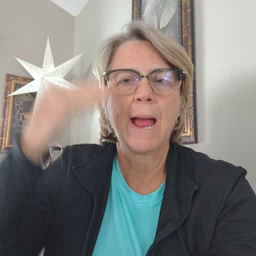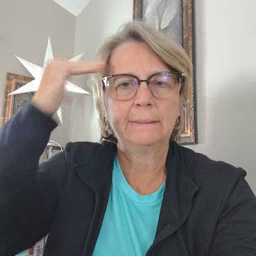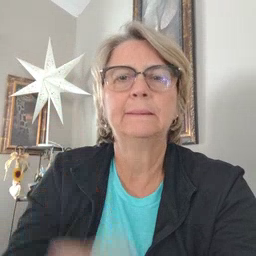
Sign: head